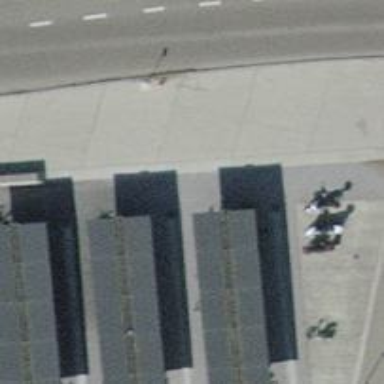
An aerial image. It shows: Bicycle repair station is available.